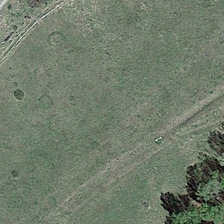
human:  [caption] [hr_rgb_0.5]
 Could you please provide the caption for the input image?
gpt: several green trees are near a piece of green meadow .

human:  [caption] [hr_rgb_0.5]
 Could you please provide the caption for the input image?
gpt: several green trees are near a piece of green meadow .

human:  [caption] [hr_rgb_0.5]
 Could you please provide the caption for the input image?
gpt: several green trees are near a piece of green meadow .

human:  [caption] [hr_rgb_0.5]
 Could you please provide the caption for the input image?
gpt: several green trees are near a piece of green meadow .

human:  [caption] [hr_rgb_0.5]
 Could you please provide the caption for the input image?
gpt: several green trees are near a piece of green meadow .